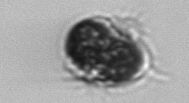
Label: Mesodinium